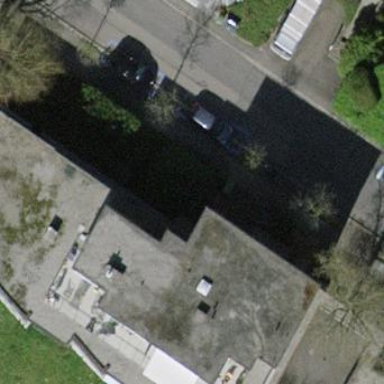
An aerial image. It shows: View of roof of building.